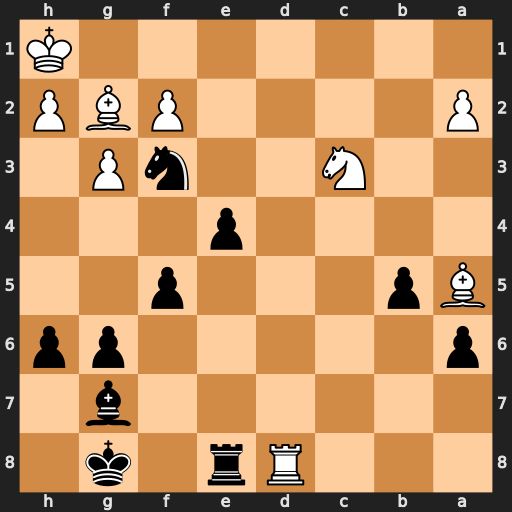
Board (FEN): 3Rr1k1/6b1/p5pp/Bp3p2/4p3/2N2nP1/P4PBP/7K
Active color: b
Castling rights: -
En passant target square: -
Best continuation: Rxd8 Bxd8 Bxc3